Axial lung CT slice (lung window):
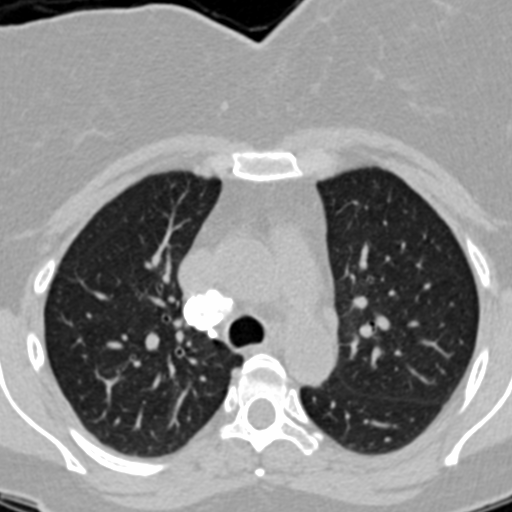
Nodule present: no